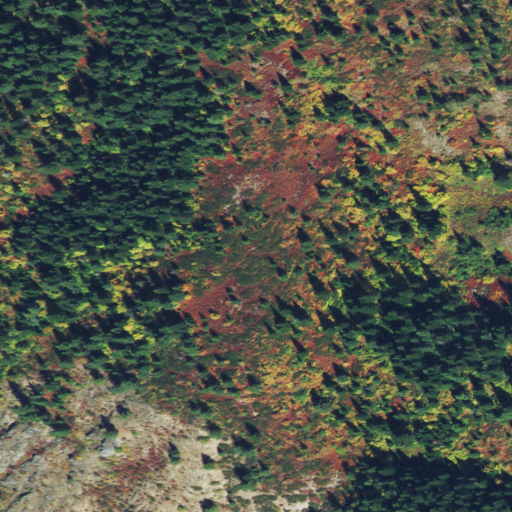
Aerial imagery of cape in Idaho named Willow Point containing evergreen forest and shrub